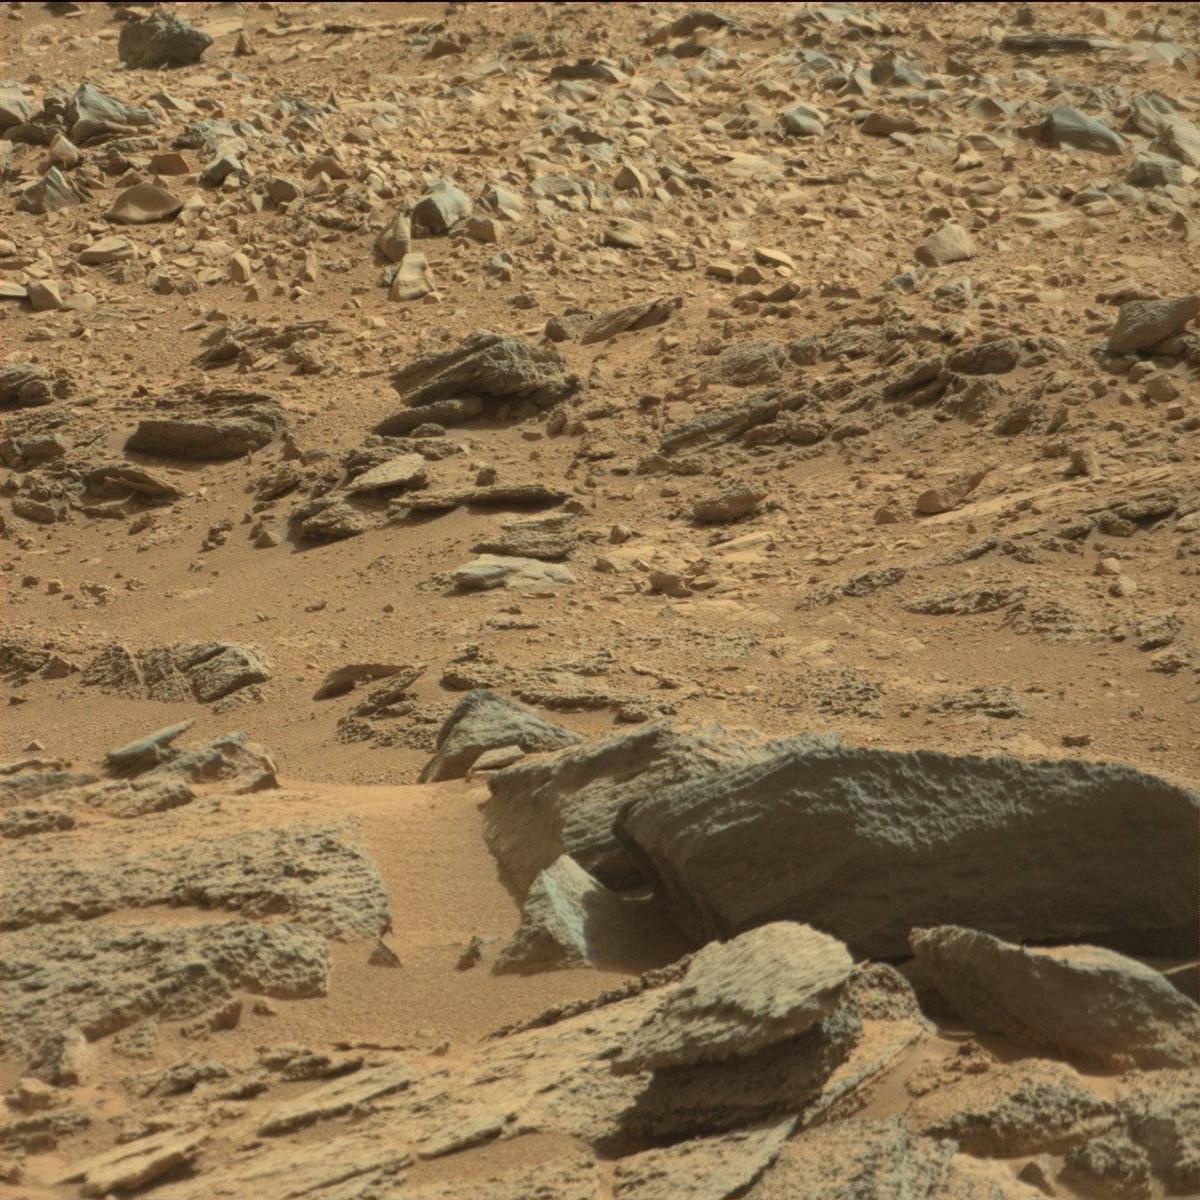
Terrain classes present: Bedrock, Sand / Soil